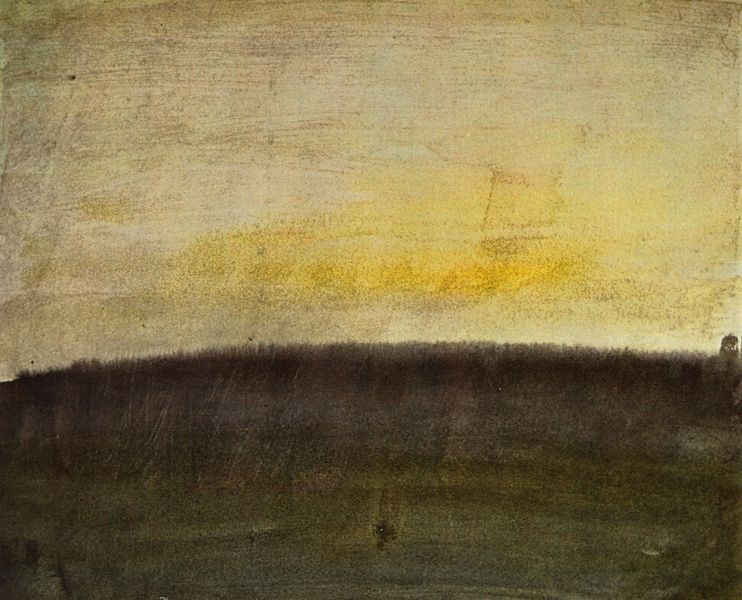
Titel: Anfänge mit Farbe: Der rosa Himmel
Künstler: William Turner
Standort: London
Institution: British Museum
Schlagwörter: baum, berg, blau, dunkel, gemälde, himmel, meer, schatten, wasser, weiß, wolken, aquarell, gelb, grün, landschaft, ocker, teich, ufer, abend, braun, grau, hell, licht, nacht, orange, pastell, schwarz, skizze, gras, haus, rasen, tiere, wiese, beige, malerei, mensch, bild, öl, dämmerung, erde, feld, horizont, hügel, morgen, sonnenaufgang, weide, sonne, land, dunkelheit, figur, gold, blatt, person, kontrast, turm, bogen, süden, abstrakt, berge, fläche, flächen, modern, mauer, farbe, sonnenuntergang, wasserfarbe, linien, herbst, wolkenlos, rand, kuppel, turner, streifen, stimmung, dünn, striche, gestalt, eindruck, unscharf, tusche, linie, farbflächen, schlicht, quer, grasbüschel, pinsel, trüb, verschwommen, verwischt, moor, steigung, impressionimus, grüntöne, westen, globus, querschnitt, verlaufen, lasiert, lasur, osten, immpressionismus, vertikal, minimal, nolde, verwischen, moosgrün, rothko, dunekl, braungrün, gegensätze, pimmel, grünbraun, kasper david friedrich, aqarellbild, aqarellgemälde, aquarellbild, aquarellgemälde, aquarellmalerei, banal, farbestriche, einsamer baum